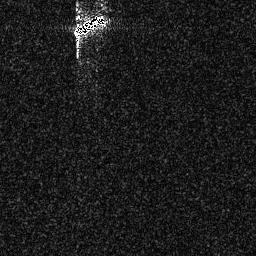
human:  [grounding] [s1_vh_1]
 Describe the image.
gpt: In the satellite image, there is  <ref>1 medium ship </ref> <box>[[27, 4, 42, 15, 0]]</box> located at top.